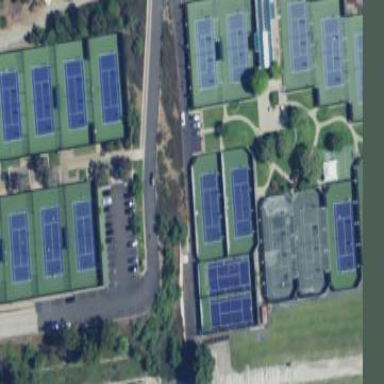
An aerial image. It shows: Sports centre featuring tennis facilities.